Interaction volume radius: 10 \u00c5
Interaction volume height: 30 \u00c5
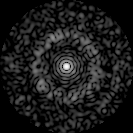
Disorder parameter: 0.8168